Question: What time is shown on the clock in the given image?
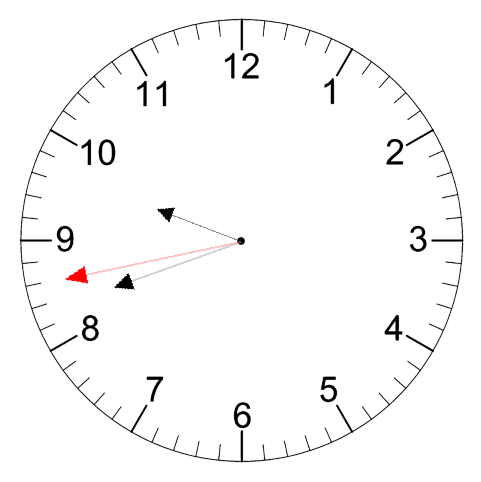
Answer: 09:41:43